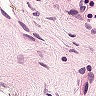
Metastatic tissue present: no